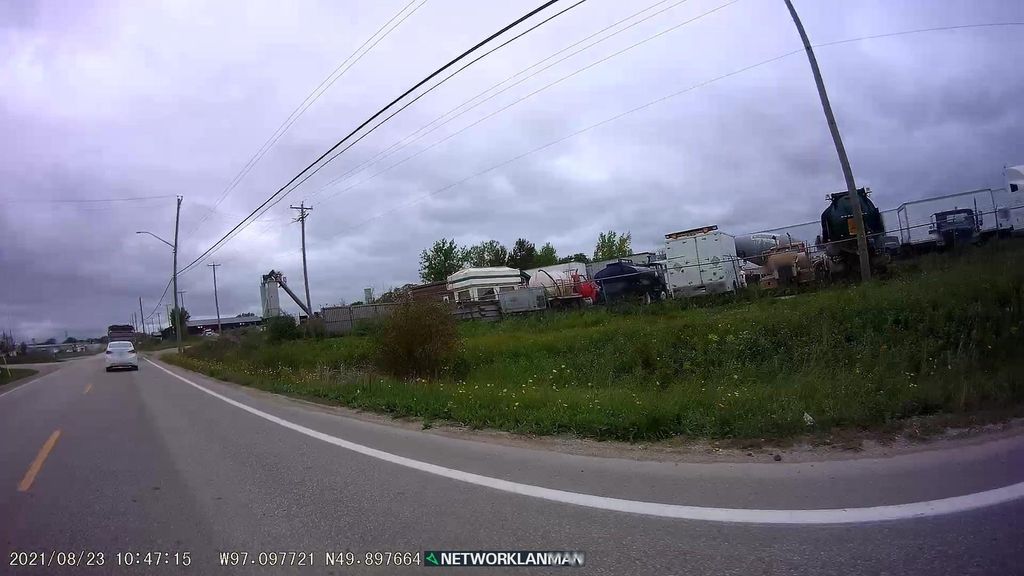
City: winnipeg